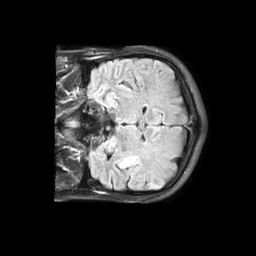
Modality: FLAIR
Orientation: coronal
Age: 53
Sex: male
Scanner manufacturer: philips
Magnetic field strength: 1.5 T
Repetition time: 6 s
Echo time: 0.1044 s